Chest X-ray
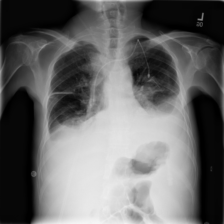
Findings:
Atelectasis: negative
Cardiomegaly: negative
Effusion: positive
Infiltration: negative
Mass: negative
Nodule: negative
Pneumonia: negative
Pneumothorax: negative
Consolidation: negative
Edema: negative
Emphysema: negative
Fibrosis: negative
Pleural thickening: negative
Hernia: negative